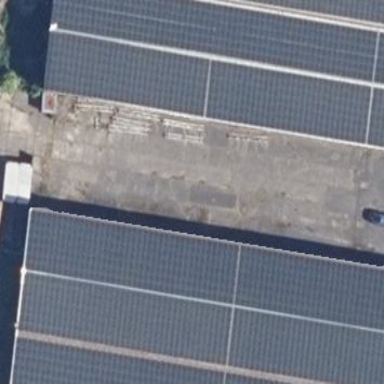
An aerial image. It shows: Building equipped with small solar photovoltaic panel for generating electricity.